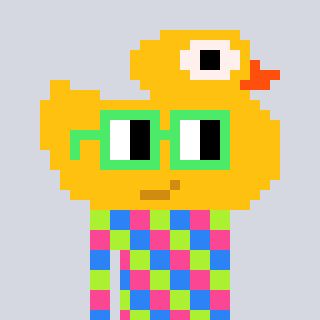
a pixel art character with square light green glasses, a ducky-shaped head and a red-colored body on a cool background